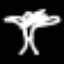
Label: palm tree